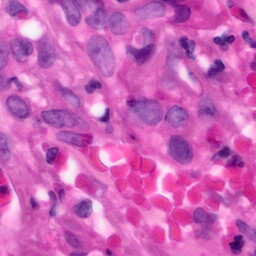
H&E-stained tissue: Pancreatic